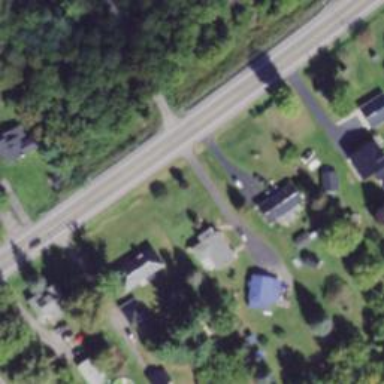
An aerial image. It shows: Trunk highway.